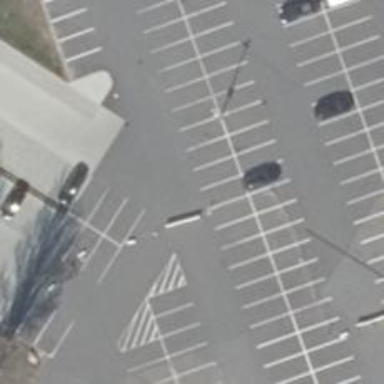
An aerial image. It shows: Asphalt parking aisle designated as service road.